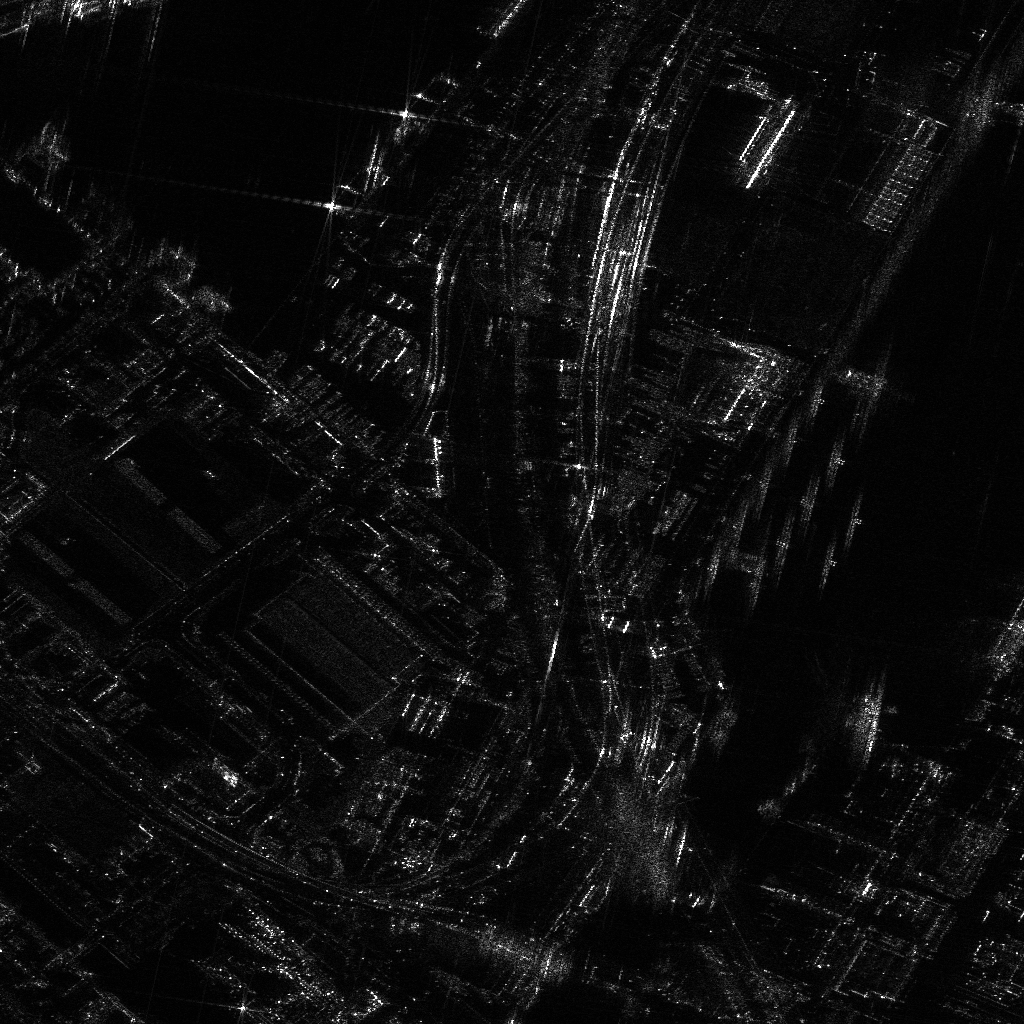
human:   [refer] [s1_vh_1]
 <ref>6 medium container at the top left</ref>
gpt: <box>[[0, 0, 1, 4, 77], [7, -1, 9, 2, 78], [0, 0, 1, 3, 77], [2, 19, 5, 20, 41], [0, 16, 3, 18, 40], [6, 21, 9, 22, 41]]</box>

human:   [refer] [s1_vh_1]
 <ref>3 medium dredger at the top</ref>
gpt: <box>[[48, -4, 50, 5, 37], [39, 5, 42, 14, 37], [33, 13, 36, 22, 37]]</box>

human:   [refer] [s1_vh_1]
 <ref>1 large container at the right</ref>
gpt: <box>[[98, 54, 101, 66, 34]]</box>

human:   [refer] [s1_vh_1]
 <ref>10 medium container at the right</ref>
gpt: <box>[[72, 53, 74, 58, 14], [71, 49, 72, 54, 14], [73, 44, 75, 49, 14], [76, 40, 77, 45, 14], [78, 36, 80, 41, 14], [80, 52, 81, 57, 14], [75, 49, 77, 54, 14], [78, 45, 79, 50, 14], [80, 41, 82, 47, 14], [83, 46, 84, 52, 14]]</box>

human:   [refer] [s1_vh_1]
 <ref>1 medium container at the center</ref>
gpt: <box>[[68, 52, 69, 58, 14]]</box>